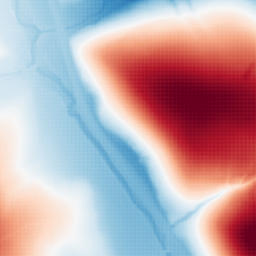
Category: trend_removal
Decomposition family: polynomial_high
Decomposition parameters: degree: 4
Upsampling method: sinc_blackman
Upsampling parameters: scale: 2
kernel_size: 4
Upsampling scale: 2